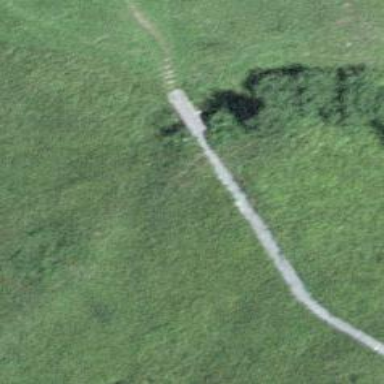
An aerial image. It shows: Path leading to bridge.